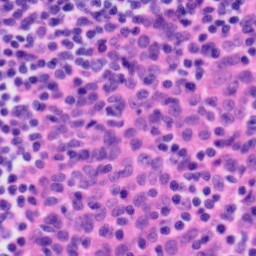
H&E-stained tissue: Tonsil